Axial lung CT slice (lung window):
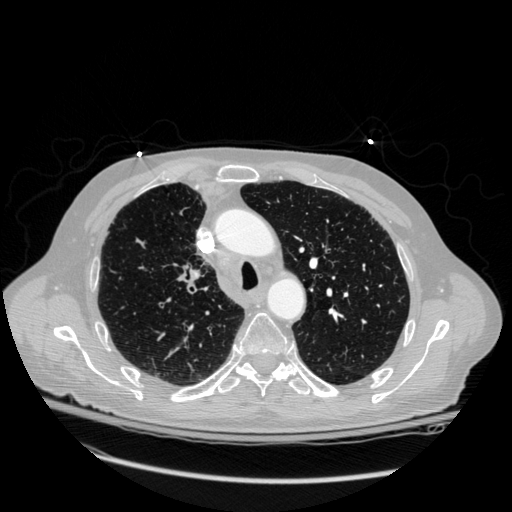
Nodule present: no